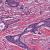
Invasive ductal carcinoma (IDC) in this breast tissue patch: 1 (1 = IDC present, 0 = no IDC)